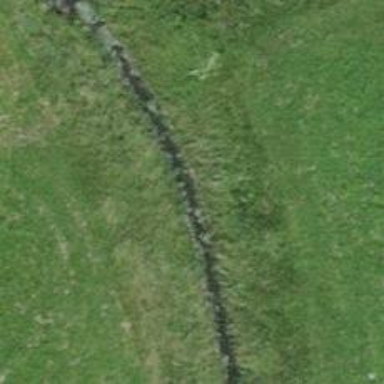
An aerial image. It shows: Ditch in the surroundings.